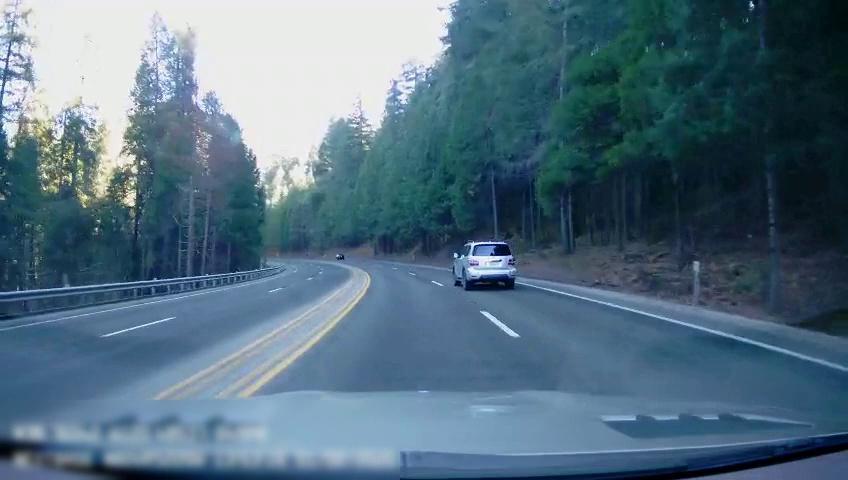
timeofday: Day
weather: Sunny
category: Drivable Space
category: Vehicles | SUV
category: Lanes | Current Lane
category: Lanes | Alternate Lane
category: Lanes | Current Lane
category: Lanes | Alternate Lane
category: Lanes | Opposite Lane
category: Lanes | Opposite Lane
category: Lanes | Opposite Lane
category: Lanes | Opposite Lane